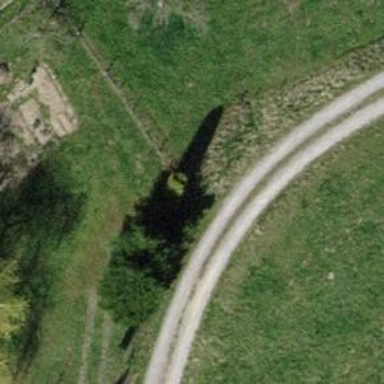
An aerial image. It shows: Track with compacted grade3 surface.